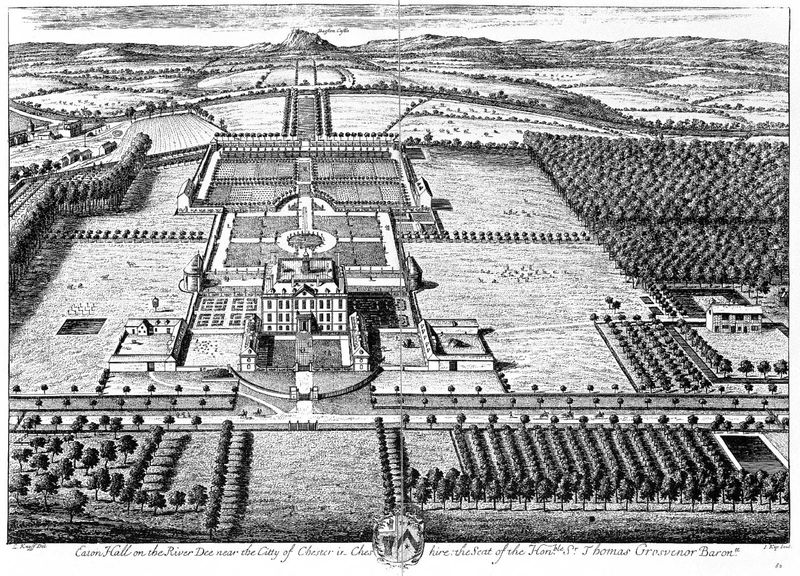
Titel: Eaton Hall in Cheshire
Schlagwörter: bäume, landschaft, stadt, schwarz, zeichnung, anlage, haus, park, schloss, barock, häuser, wege, england, wald, garten, ansicht, mauer, symmetrie, symmetrisch, druck, stich, entwurf, wappen, geometrisch, beete, plan, achse, palais, lageplan, eaton hall, chester, gatern